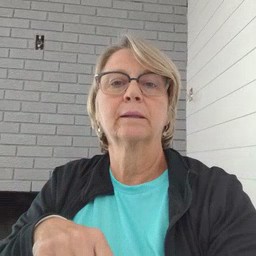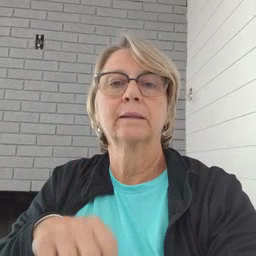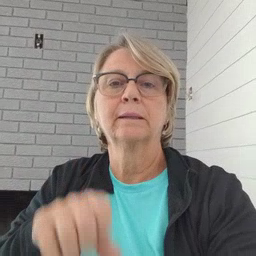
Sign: find